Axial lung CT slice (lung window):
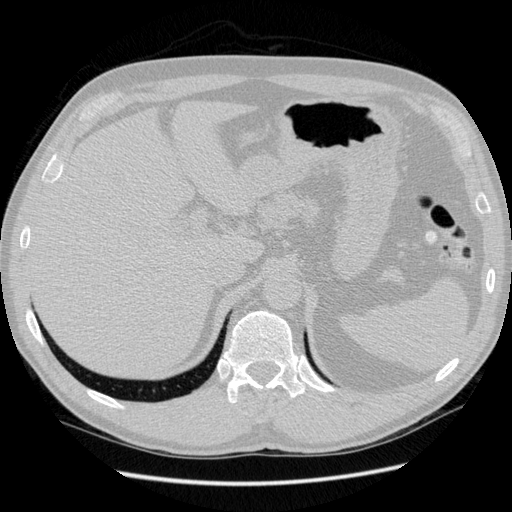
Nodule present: no